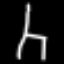
Label: chair